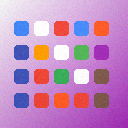
Screen state: on